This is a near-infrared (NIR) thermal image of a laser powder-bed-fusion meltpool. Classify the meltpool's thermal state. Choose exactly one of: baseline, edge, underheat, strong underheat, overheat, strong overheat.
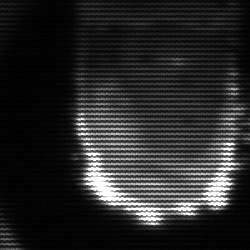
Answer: baseline